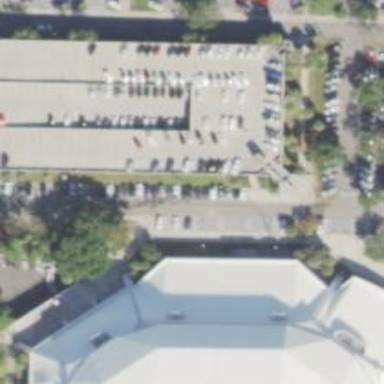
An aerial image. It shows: Parking space.